Field crop: maize
Growth stage: 2
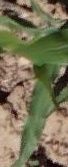
Species: maize